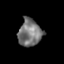
Tissue: skin
Cell type: Epithelial cells
Senescence score: 0.7545
Nuclear area (px): 627
Mean DAPI intensity: 116.314